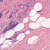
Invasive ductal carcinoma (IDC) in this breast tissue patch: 1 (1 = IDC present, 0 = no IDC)